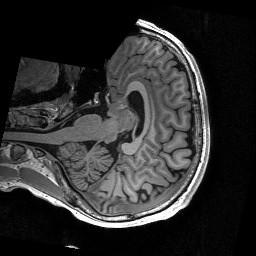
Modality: T1w
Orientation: axial